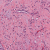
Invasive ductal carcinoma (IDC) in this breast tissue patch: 1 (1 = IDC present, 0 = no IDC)